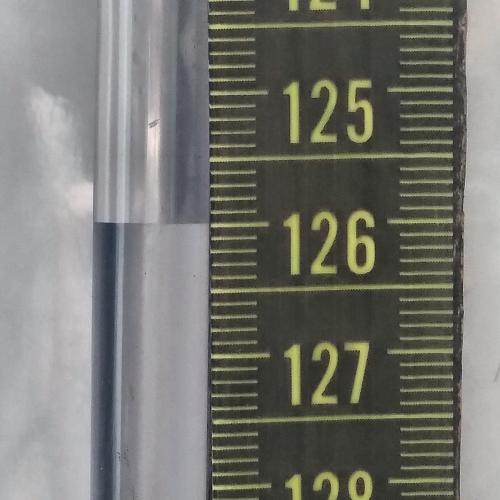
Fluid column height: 126.0 cm